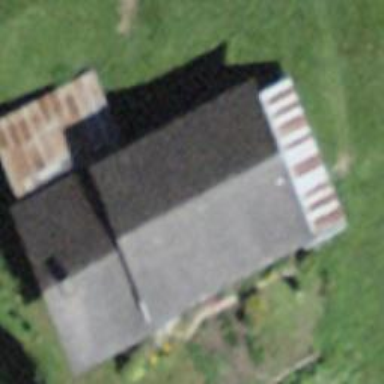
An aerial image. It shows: Farm building.